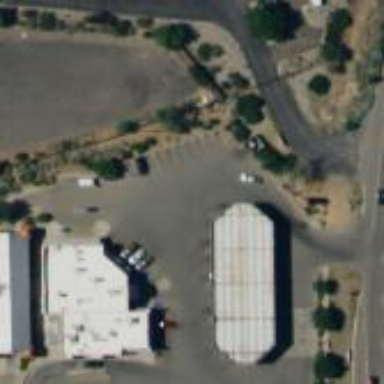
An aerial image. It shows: Fuel station.